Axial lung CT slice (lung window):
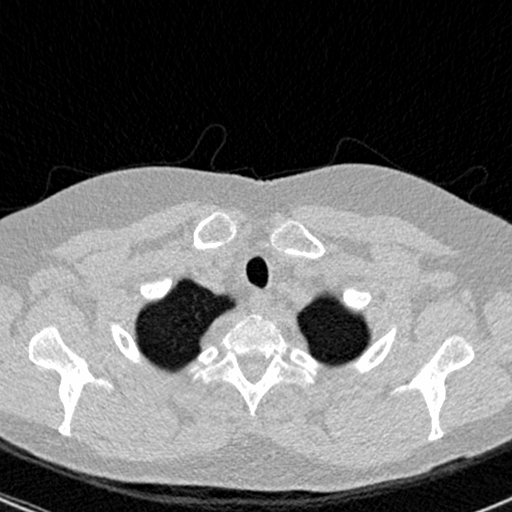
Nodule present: no